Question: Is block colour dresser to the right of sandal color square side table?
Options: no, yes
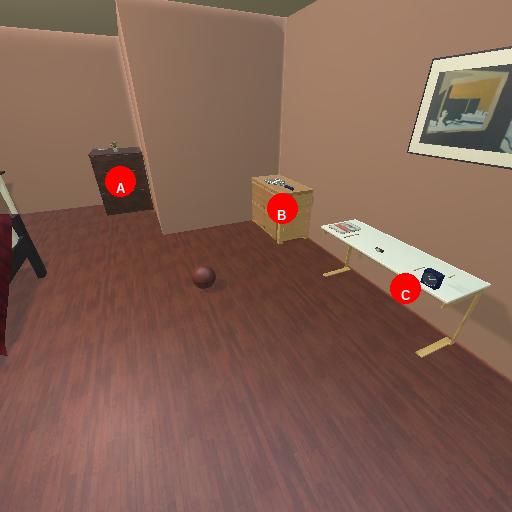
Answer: no